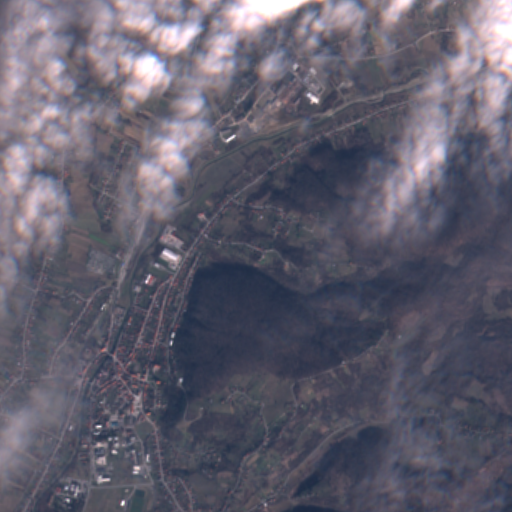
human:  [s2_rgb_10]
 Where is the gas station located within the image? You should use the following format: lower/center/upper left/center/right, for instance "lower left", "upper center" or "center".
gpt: The gas station is located in the center left of the image.
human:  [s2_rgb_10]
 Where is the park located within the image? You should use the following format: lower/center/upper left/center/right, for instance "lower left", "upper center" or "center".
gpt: The park is located in the lower left of the image.
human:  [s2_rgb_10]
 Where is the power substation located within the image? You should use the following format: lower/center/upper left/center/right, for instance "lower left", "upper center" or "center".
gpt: The power substation is located in the center left of the image.
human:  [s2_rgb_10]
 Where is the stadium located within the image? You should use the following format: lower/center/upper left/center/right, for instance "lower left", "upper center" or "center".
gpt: The stadium is located in the lower left of the image.
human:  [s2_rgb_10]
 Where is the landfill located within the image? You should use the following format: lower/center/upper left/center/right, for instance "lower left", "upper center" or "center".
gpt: There is no landfill in the image.